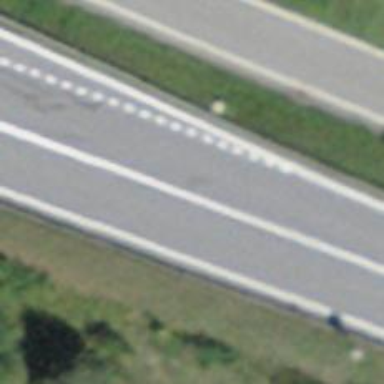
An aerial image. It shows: Primary road with asphalt surface.